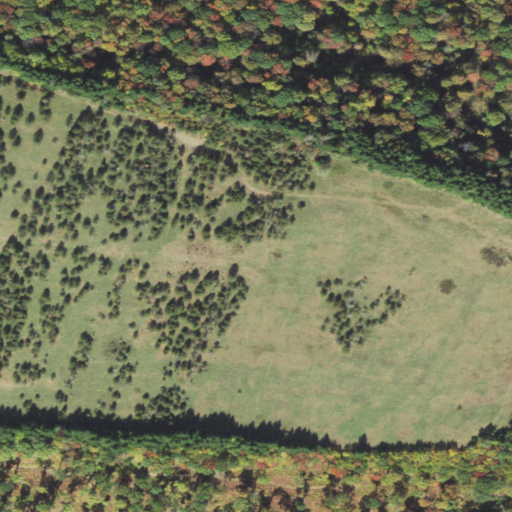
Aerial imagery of mountain in Pennsylvania named McCormack Hill containing pasture, deciduous forest, mixed forest, shrub, and grassland